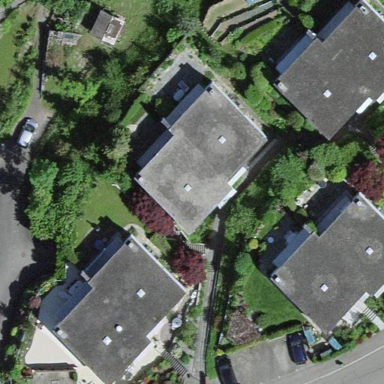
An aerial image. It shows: Simple and straightforward house.